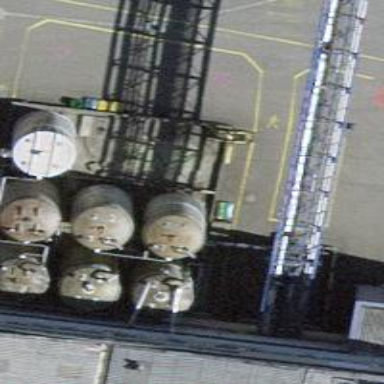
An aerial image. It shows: Building with storage tank.